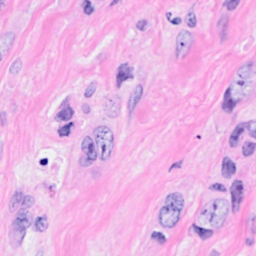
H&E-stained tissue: Breast